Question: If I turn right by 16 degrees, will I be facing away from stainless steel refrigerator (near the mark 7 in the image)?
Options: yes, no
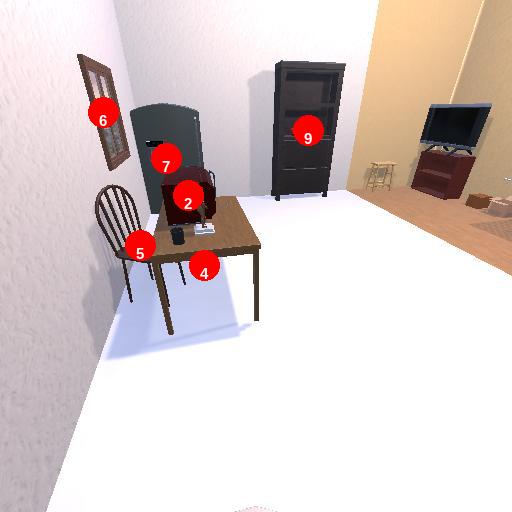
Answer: yes